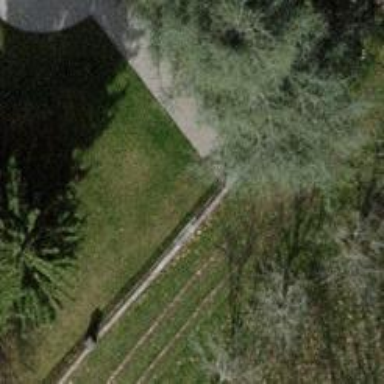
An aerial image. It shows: Evergreen needle-leaved tree.